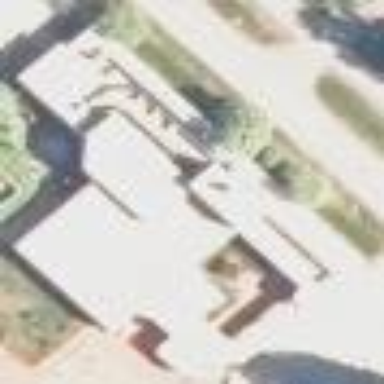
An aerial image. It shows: Building serving as social center.